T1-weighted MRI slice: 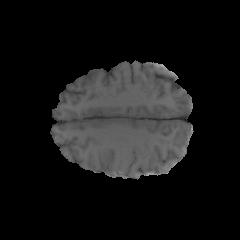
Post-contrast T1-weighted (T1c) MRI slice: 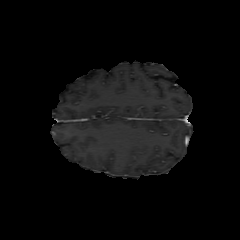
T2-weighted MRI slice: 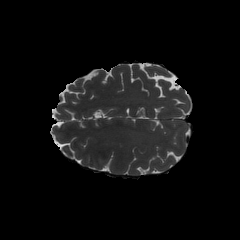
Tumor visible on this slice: no